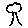
Label: tree